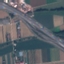
Label: Highway